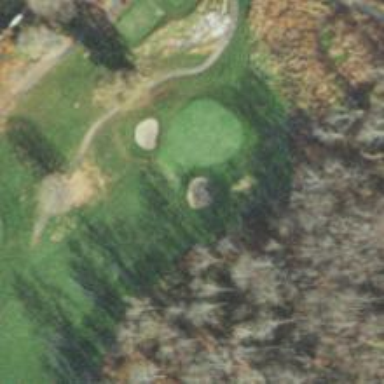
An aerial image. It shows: View of golf hole.